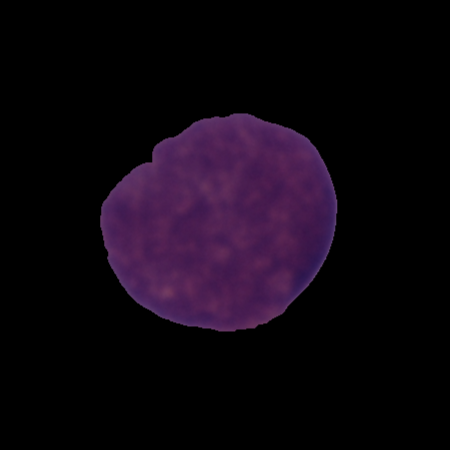
Label: cancer